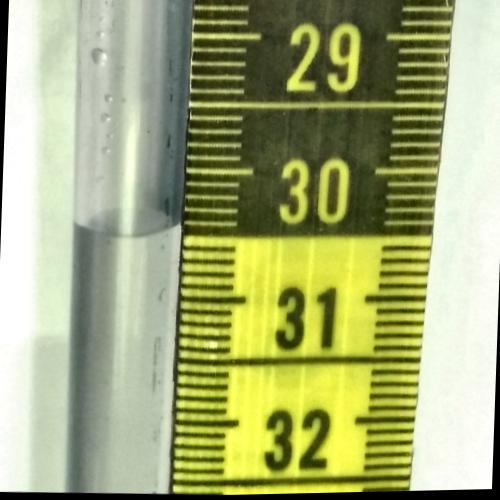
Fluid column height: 30.5 cm